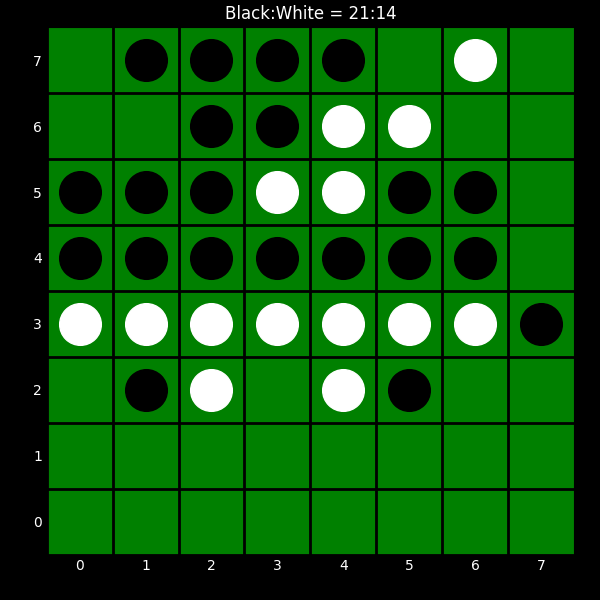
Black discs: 21
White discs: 14